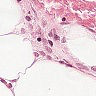
Metastatic tissue present: no